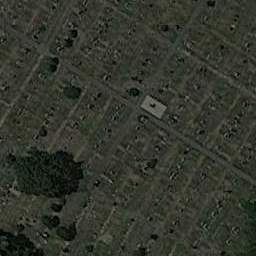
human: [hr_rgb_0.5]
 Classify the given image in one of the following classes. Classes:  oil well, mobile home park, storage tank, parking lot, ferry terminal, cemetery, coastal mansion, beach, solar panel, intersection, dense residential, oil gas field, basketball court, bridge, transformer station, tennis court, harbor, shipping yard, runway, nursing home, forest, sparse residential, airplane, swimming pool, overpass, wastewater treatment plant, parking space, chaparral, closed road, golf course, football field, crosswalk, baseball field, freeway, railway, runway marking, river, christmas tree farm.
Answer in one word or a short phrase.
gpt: cemetery